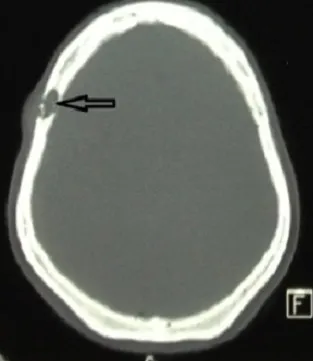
Axial CT scan slide, showing the metastatic frontal bone lytic lesion (arrow).
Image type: radiology (ct)